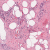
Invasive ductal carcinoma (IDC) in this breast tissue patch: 0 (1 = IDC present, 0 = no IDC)